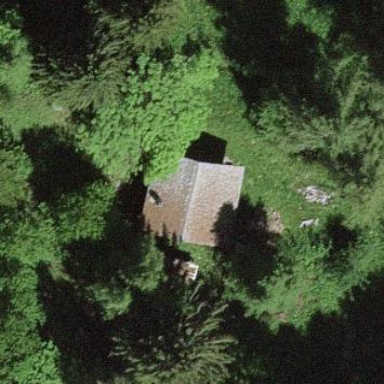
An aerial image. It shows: Simple house.